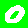
Digit: 0